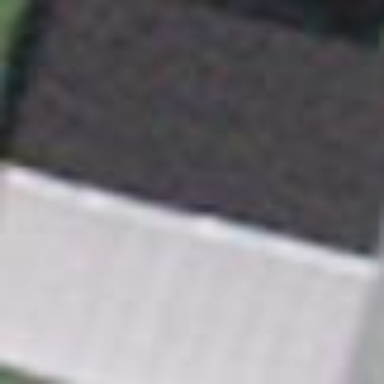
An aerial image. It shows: Garage.